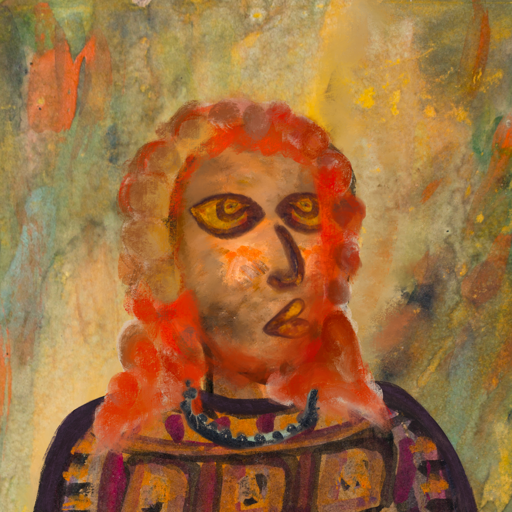
Background: Comrade, Head And Neck Side: Gypsy_Queen, Face Side: Comrade, Bust: Doll, Hair Side: Rupkatha, Head Accessory: Blank, Second Necklace: Blank, Necklace: Childish, Baby: Blank